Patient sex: F
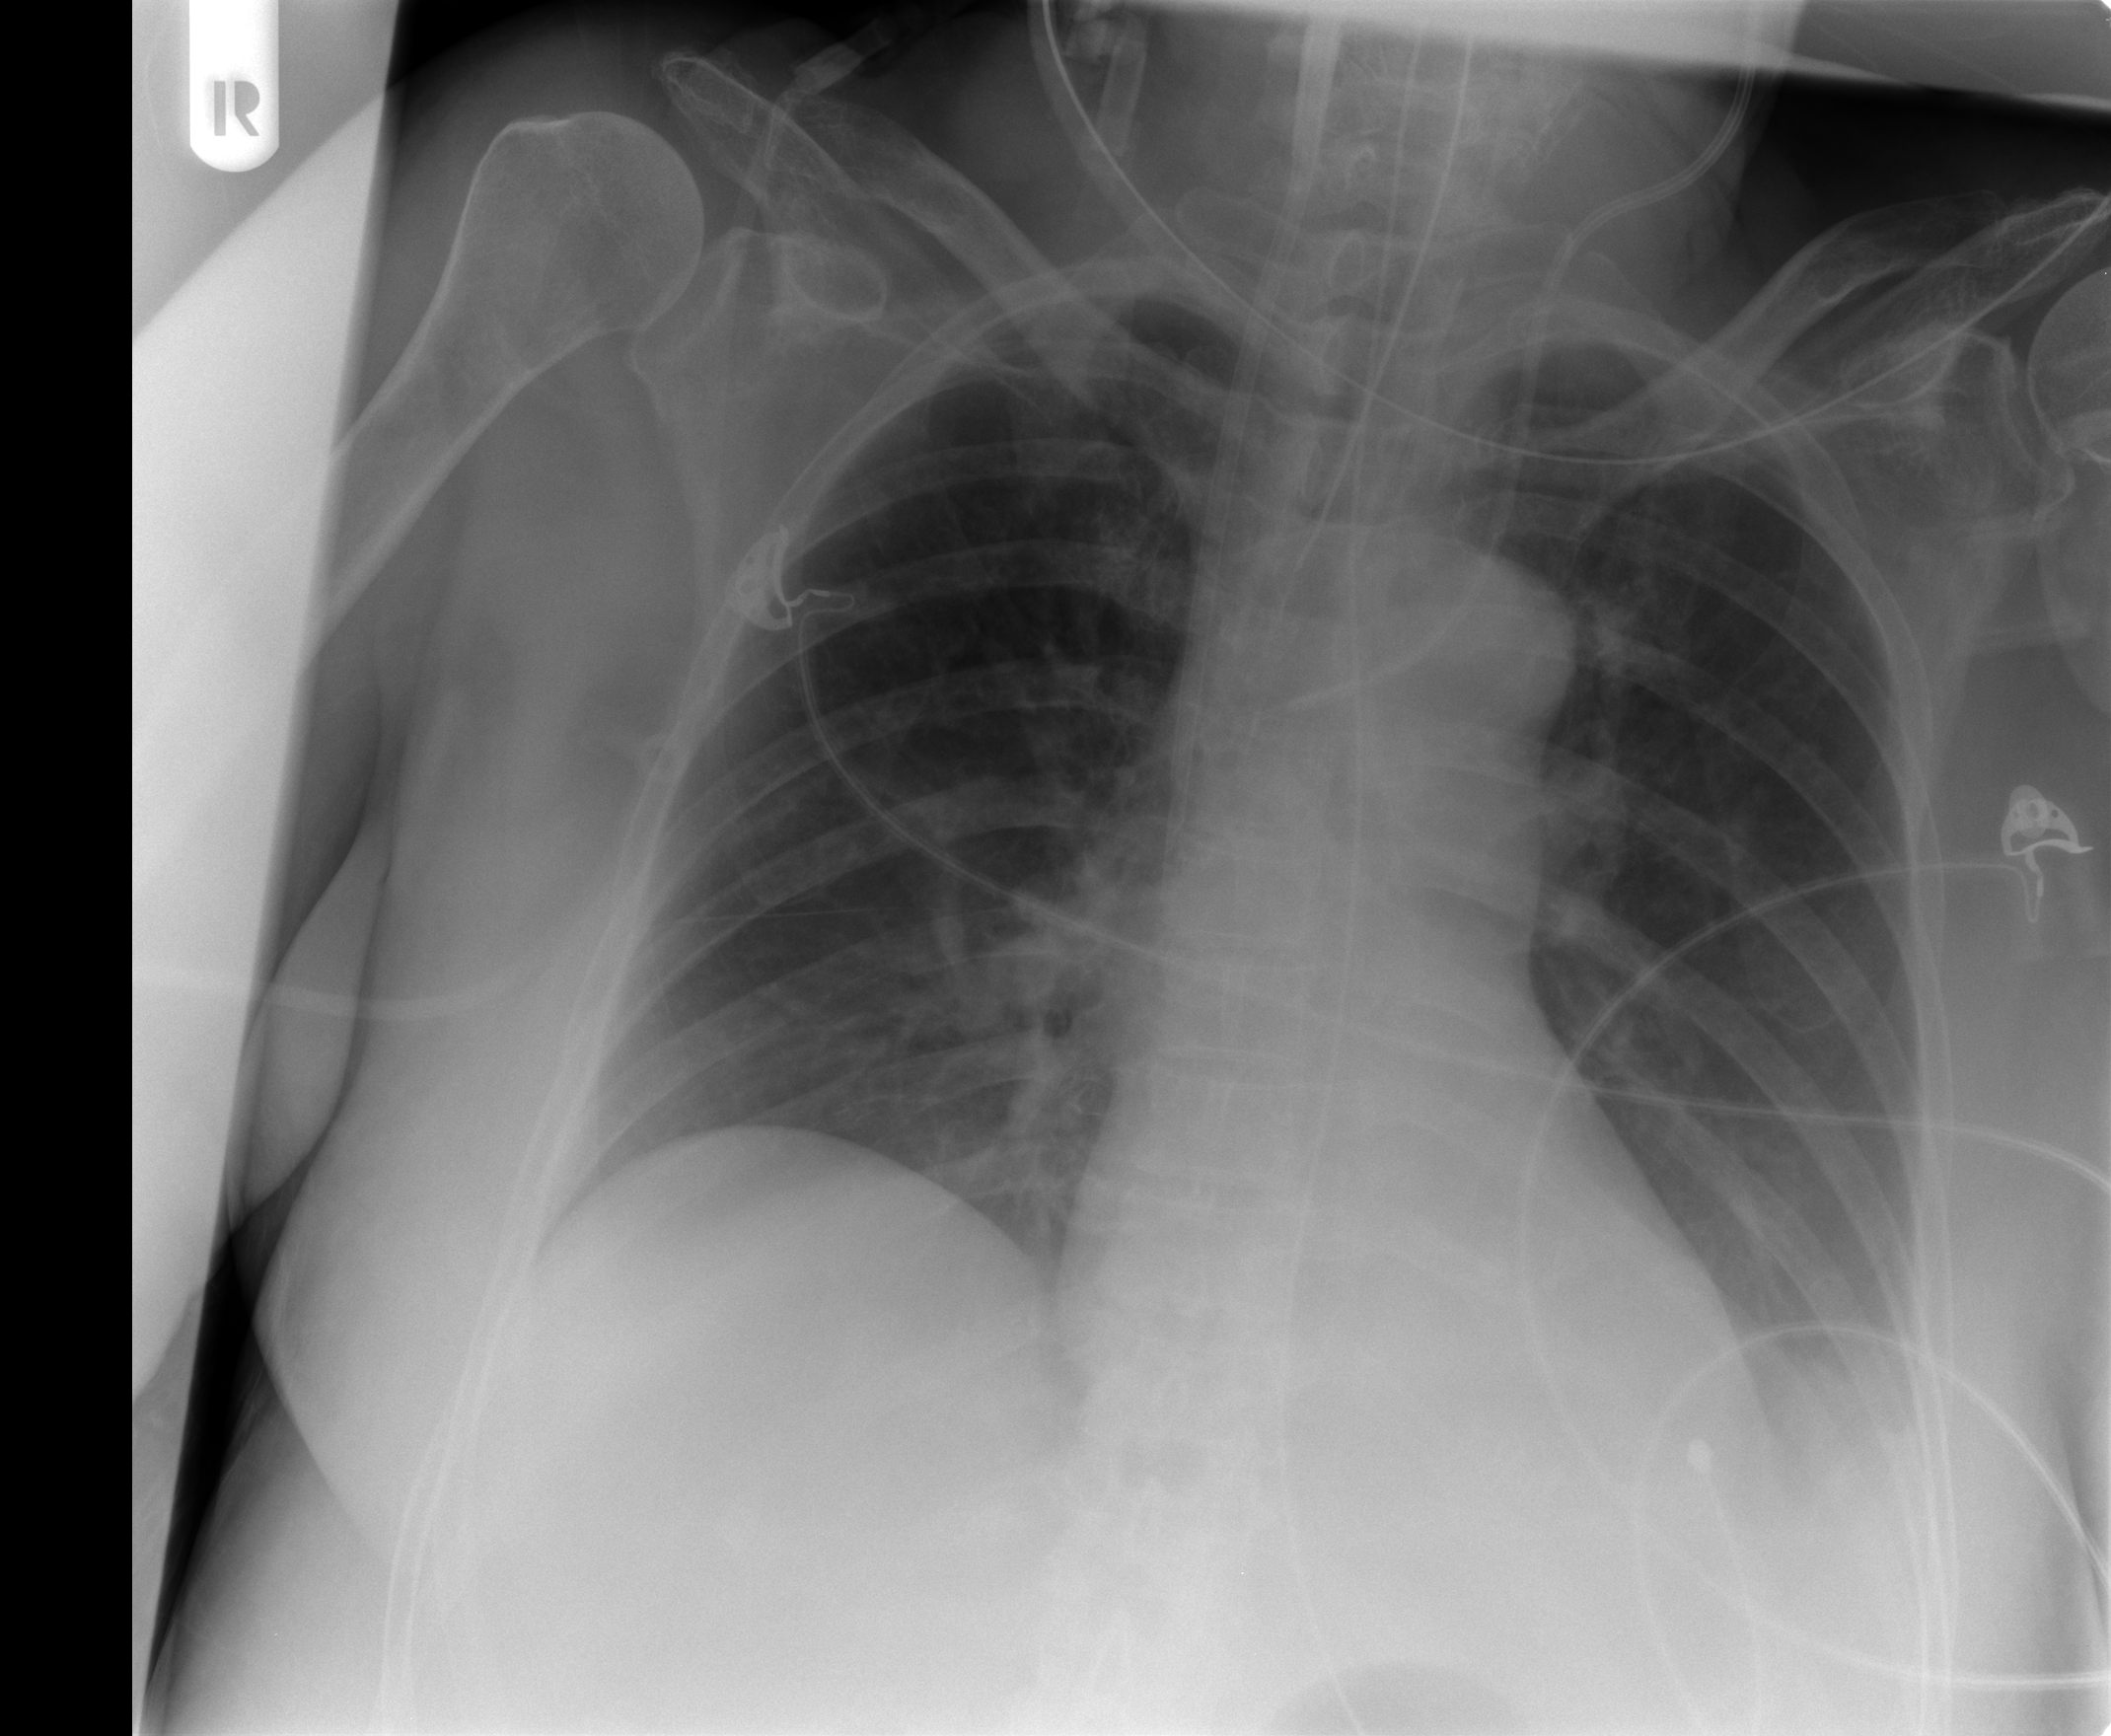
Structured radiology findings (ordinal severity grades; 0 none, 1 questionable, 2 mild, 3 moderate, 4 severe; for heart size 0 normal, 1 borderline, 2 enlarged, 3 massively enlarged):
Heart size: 0
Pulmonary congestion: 0
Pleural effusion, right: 0
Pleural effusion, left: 2
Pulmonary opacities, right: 0
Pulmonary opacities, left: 0
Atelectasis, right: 0
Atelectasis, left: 2